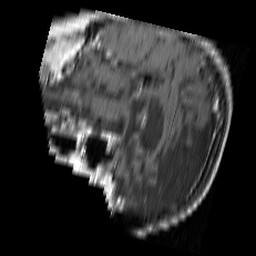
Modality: T1w
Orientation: sagittal
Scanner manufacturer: siemens
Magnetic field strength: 1.5 T
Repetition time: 0.686 s
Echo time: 0.012 s